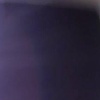
Label: space